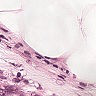
Metastatic tissue present: yes